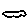
Label: cloud